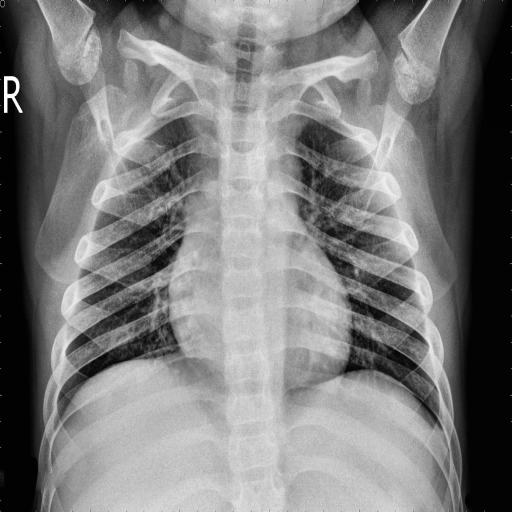
Finding: NORMAL